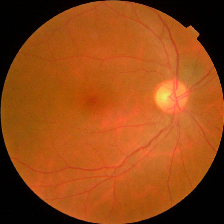
Diabetic retinopathy grade: No DR